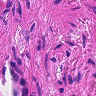
Metastatic tissue present: no